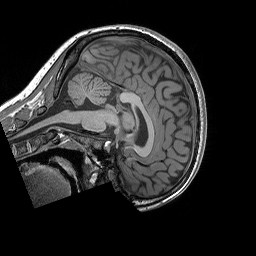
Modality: T1w
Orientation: sagittal
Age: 23
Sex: female
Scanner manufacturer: siemens
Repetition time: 2.25 s
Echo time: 0.00302 s